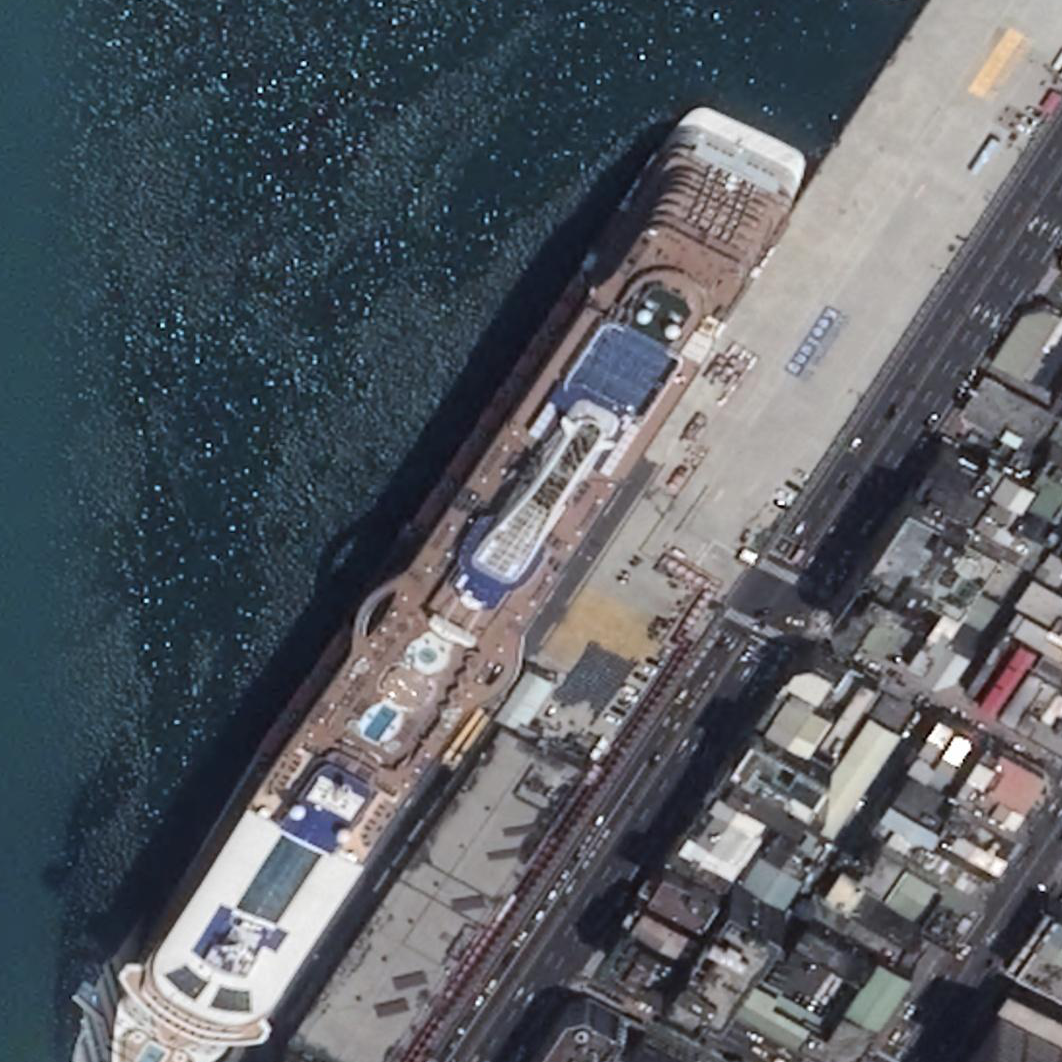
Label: Megayacht